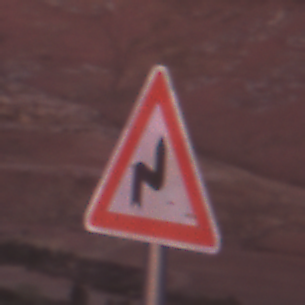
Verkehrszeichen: DoppelkurveRechts
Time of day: Dawn
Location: Outdoor (Nature)
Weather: PartlyCloudy
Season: NotSpecified
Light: Natural